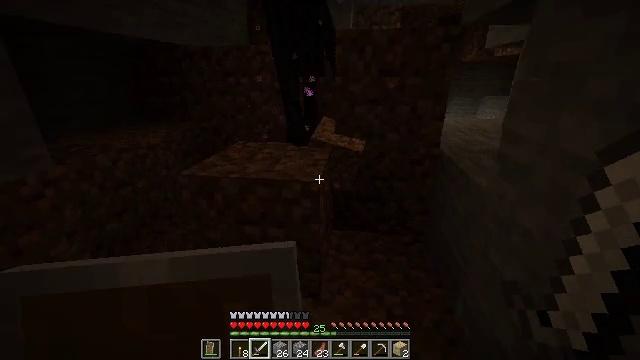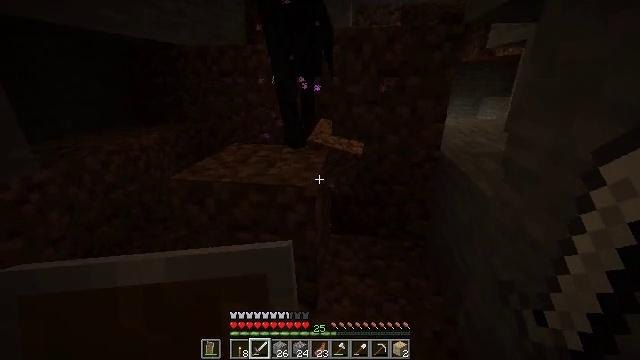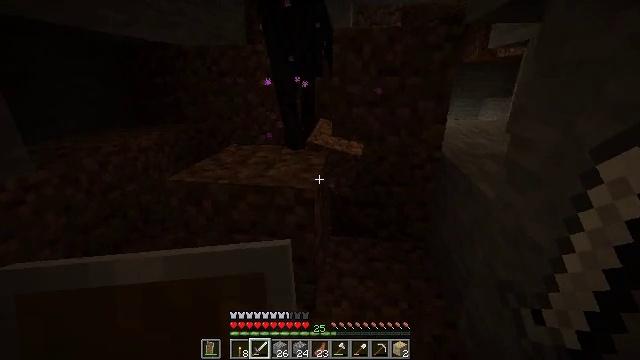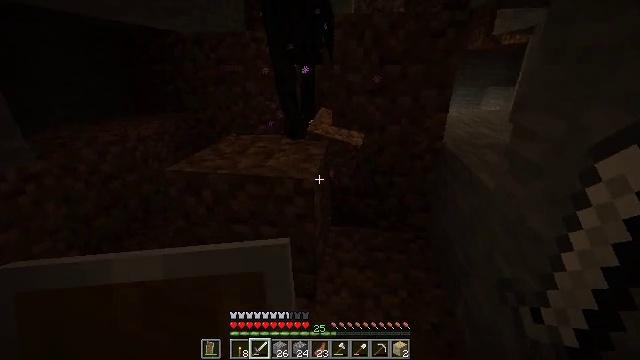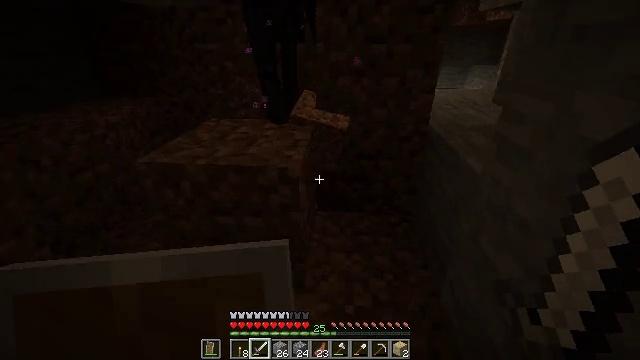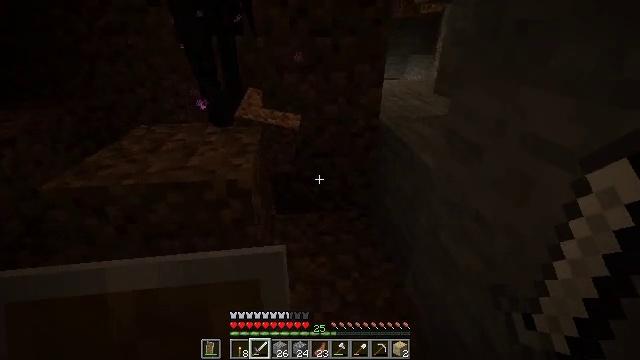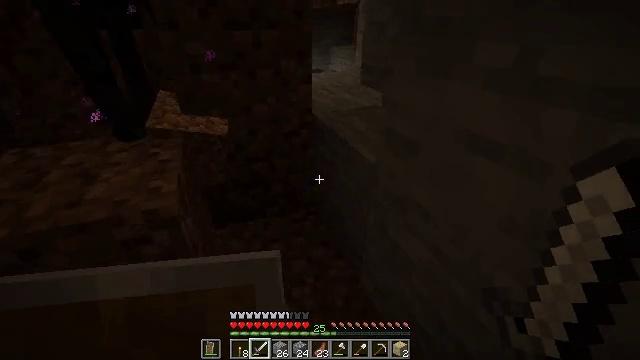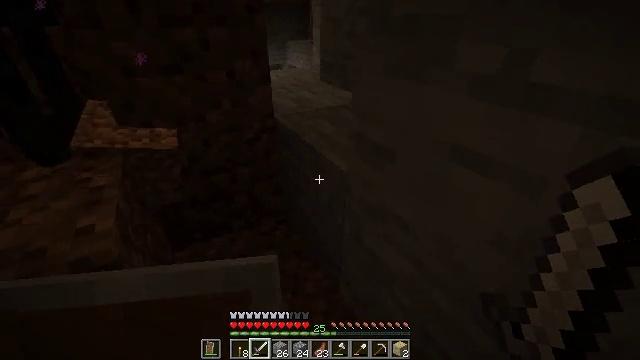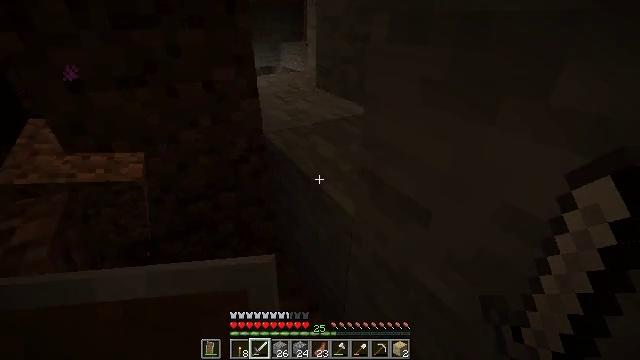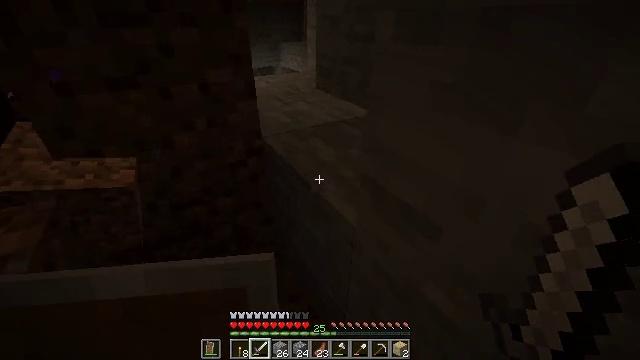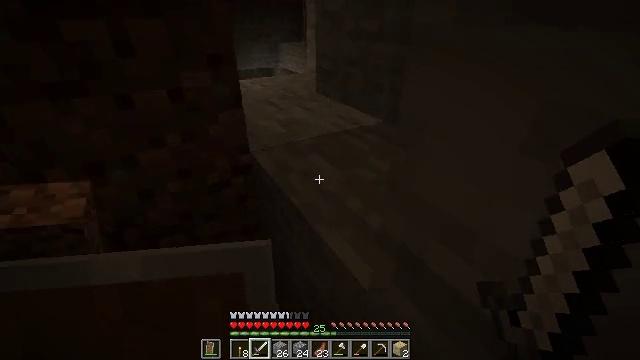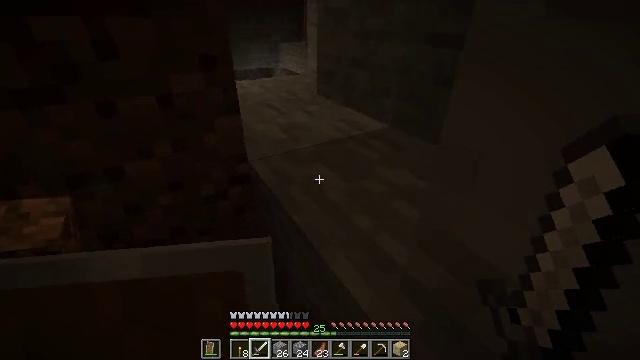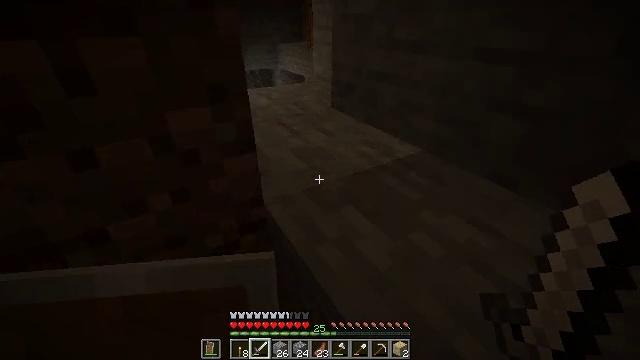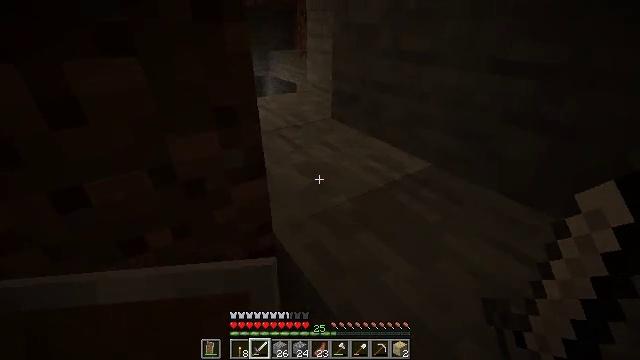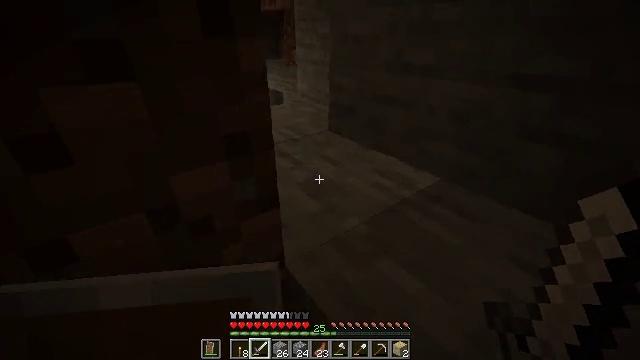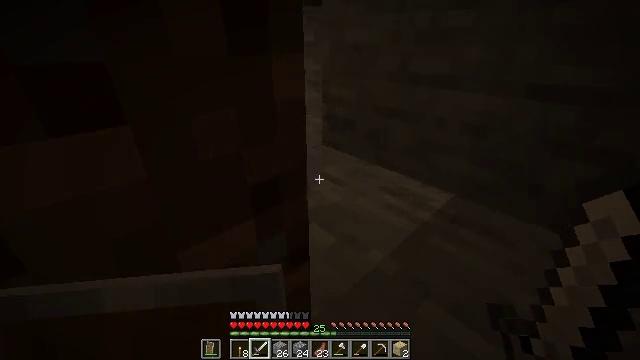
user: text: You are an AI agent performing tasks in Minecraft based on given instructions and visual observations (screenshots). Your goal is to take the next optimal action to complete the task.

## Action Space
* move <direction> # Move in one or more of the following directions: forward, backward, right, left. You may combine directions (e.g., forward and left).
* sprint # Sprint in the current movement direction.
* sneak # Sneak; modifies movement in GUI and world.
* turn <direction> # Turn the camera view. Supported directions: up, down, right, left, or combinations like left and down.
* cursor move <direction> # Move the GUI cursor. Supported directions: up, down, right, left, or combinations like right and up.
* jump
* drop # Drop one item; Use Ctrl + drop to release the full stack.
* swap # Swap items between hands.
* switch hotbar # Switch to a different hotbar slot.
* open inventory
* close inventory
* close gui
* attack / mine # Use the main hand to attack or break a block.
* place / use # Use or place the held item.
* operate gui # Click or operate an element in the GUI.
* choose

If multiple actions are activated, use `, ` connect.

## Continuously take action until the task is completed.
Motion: motion action
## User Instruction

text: Break the dirt block.
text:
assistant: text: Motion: no_op
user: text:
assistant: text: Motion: no_op
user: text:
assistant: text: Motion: turn down
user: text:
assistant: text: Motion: move forward, turn right and down
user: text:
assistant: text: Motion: move forward, turn right and down
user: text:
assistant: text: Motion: move forward, turn right and down
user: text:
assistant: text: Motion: move forward, turn right and down
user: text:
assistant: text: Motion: move forward, turn right
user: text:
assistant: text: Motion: move forward
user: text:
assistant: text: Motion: move forward
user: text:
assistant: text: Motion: move forward
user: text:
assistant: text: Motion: move forward
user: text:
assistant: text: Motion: move forward and move left, turn right and up
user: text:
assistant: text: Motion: move forward and move left, turn right and up
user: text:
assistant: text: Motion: move forward, turn right and up
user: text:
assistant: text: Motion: move forward and move right, turn right, jump
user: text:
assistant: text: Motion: move forward and move right, jump
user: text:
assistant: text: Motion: move forward and move right, jump
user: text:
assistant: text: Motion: move forward and move right, jump
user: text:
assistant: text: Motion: move forward and move right, jump
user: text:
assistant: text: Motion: move forward and move right
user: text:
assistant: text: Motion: move forward and move right, turn left
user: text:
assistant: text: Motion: move forward and move right, turn left and down
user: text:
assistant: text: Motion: move forward, turn left and down
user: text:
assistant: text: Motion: move forward
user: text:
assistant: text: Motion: move forward, turn left
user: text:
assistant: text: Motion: move forward, turn left and down
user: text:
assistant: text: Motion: move forward, turn left
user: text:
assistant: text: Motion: move forward, turn left
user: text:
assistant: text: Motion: move forward, turn left